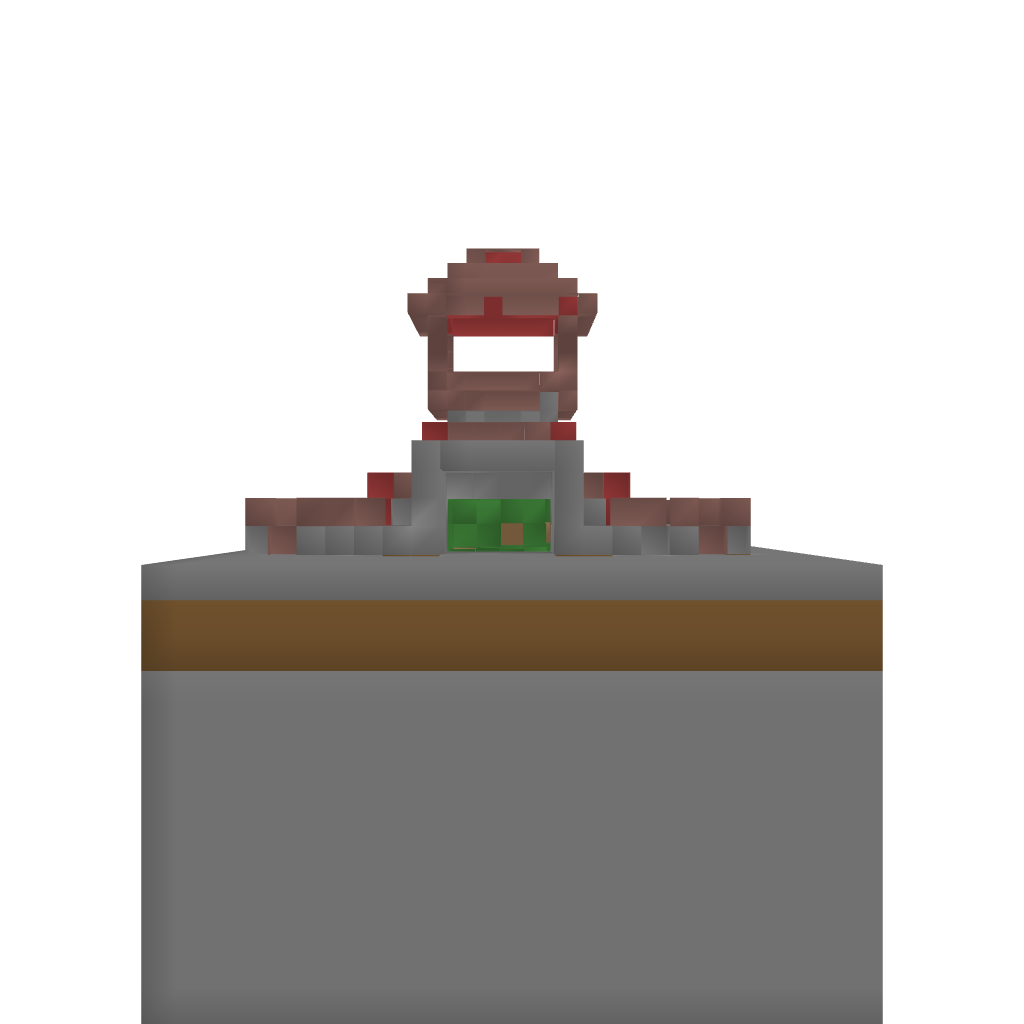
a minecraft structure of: Raptor cage a lot of earth good quality